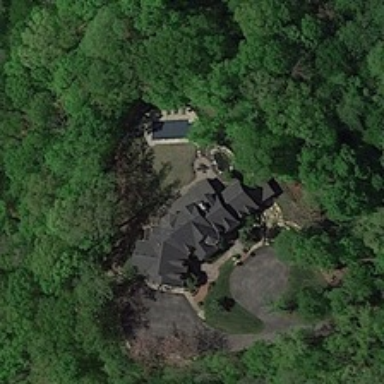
A hot spring pool are on the green hill .